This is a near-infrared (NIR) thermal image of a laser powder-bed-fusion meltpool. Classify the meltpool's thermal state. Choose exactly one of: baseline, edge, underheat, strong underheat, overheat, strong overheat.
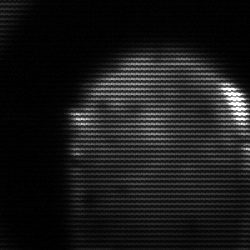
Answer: edge